Field crop: tomato
Growth stage: 1
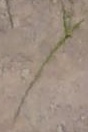
Species: cyperus